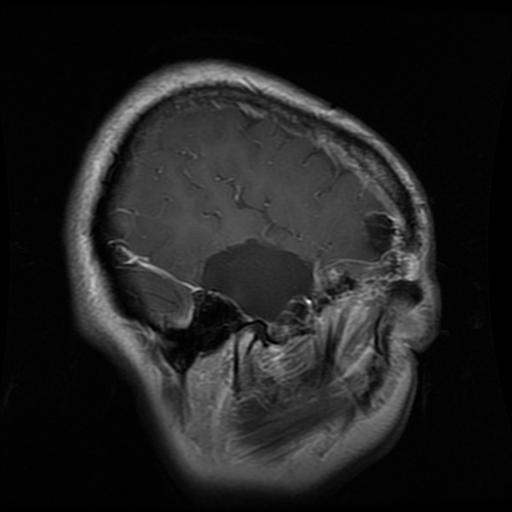
Label: glioma